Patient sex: M
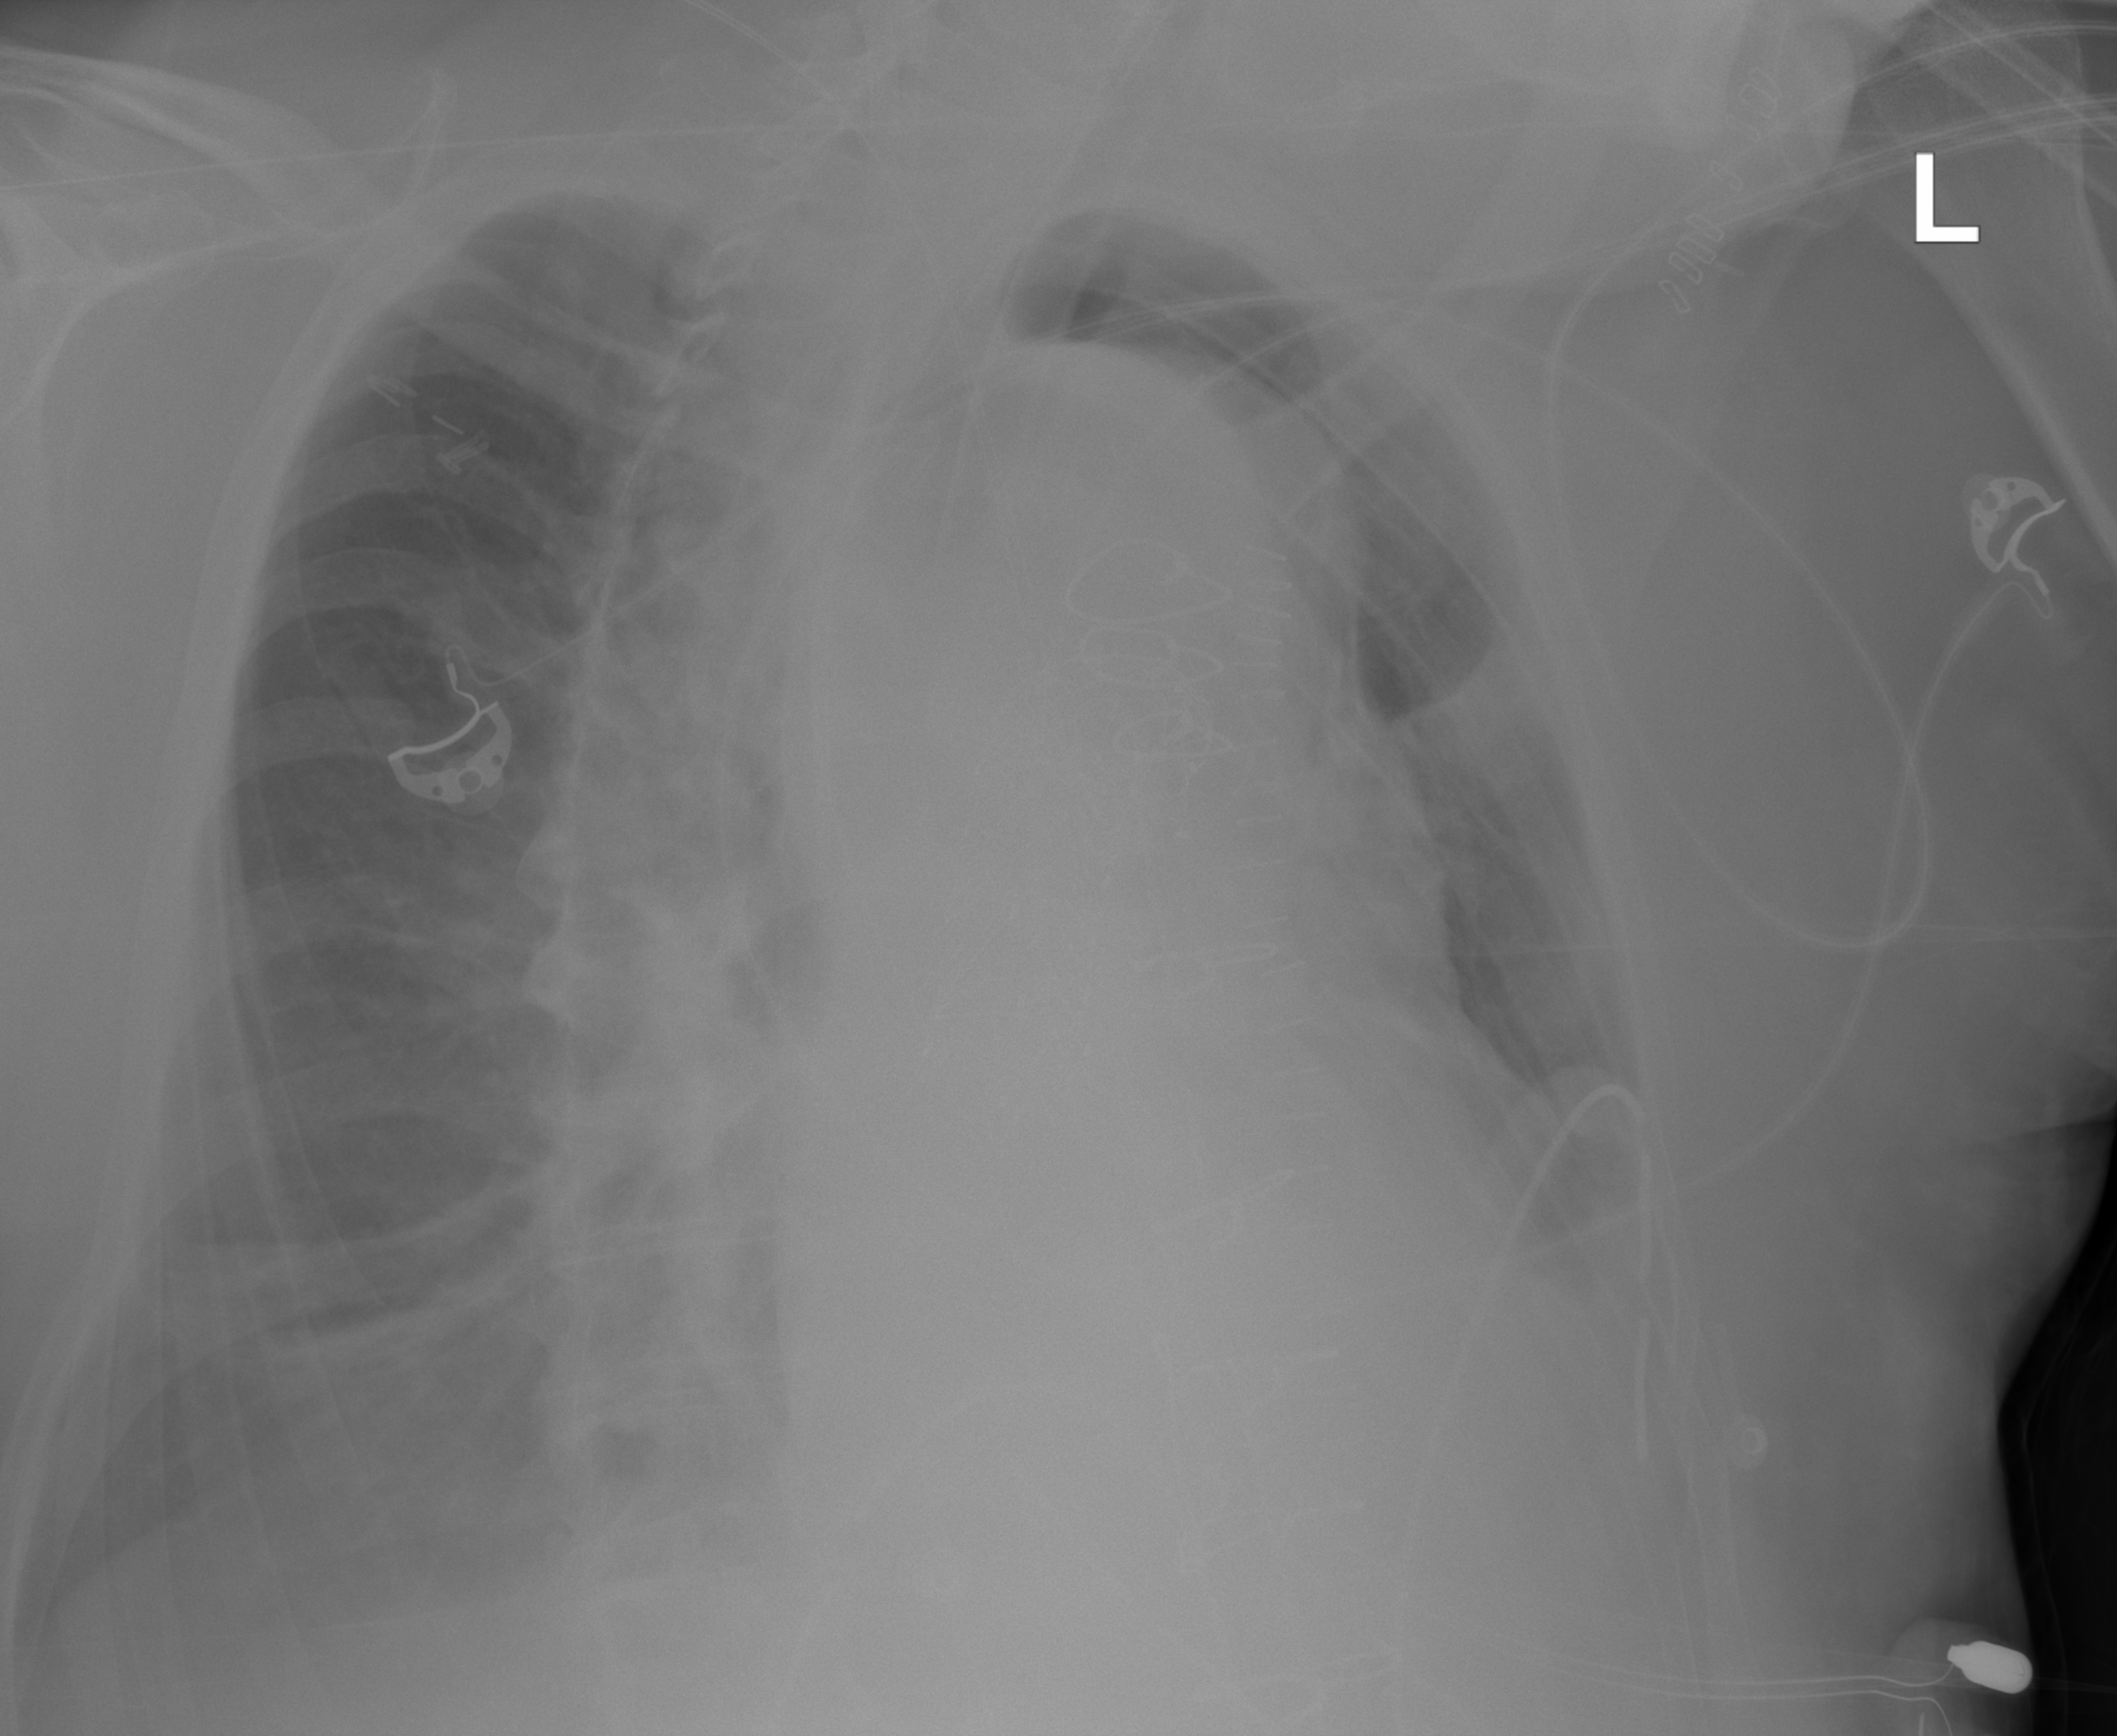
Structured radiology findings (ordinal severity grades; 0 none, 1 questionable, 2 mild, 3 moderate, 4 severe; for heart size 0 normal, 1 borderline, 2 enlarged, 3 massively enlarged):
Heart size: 3
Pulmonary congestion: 2
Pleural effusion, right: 2
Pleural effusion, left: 2
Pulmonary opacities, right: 0
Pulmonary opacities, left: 0
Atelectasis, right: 2
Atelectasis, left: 2